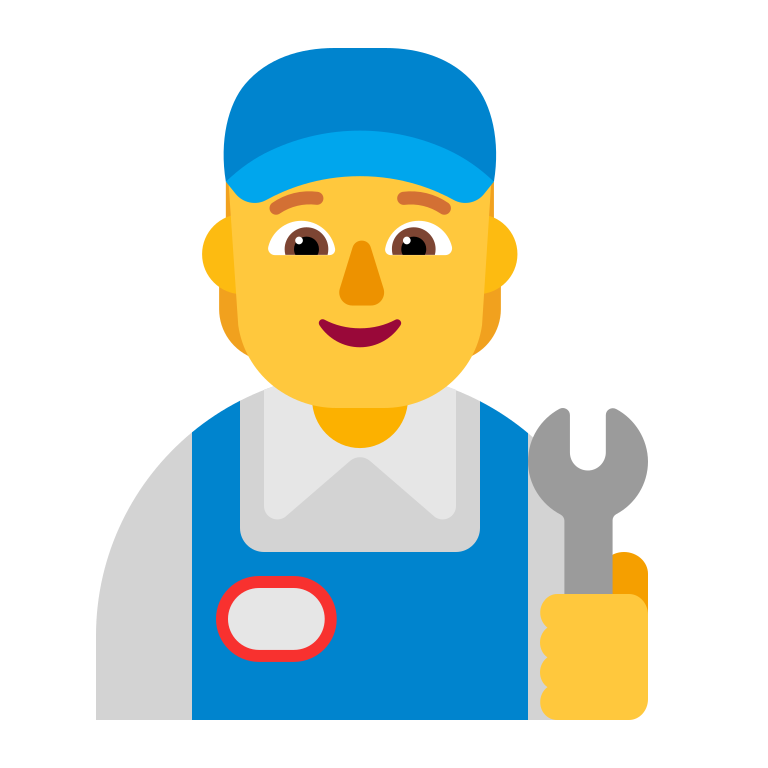
mechanic flat default